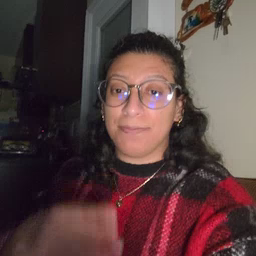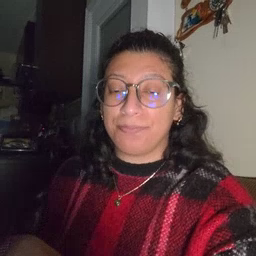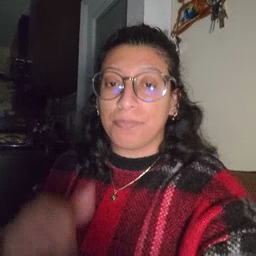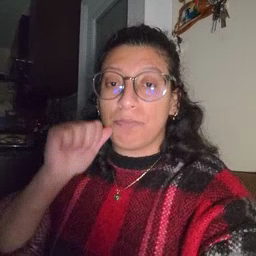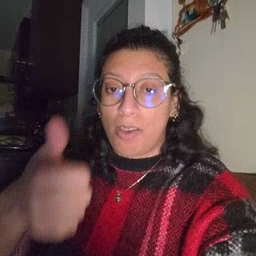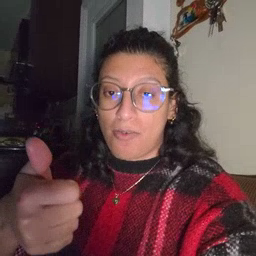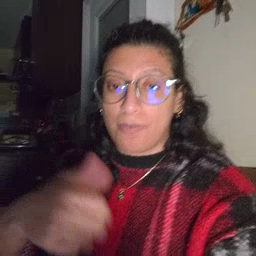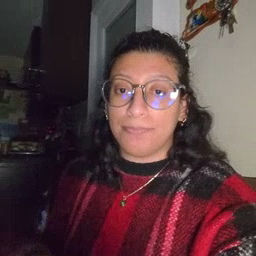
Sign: tomorrow